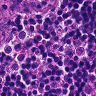
Metastatic tissue present: no